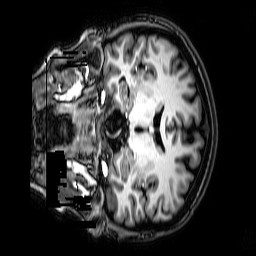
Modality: T1w
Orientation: coronal
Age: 43
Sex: female
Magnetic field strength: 3 T
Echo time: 0.0038 s